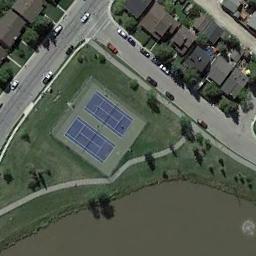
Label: tennis_court